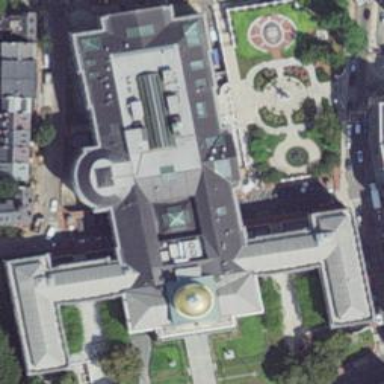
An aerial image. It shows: Government office building.